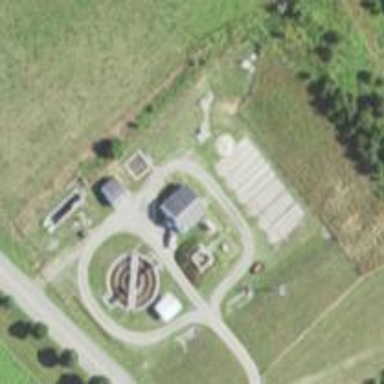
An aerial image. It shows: View of wastewater plant.